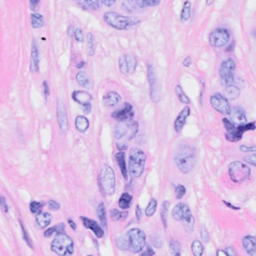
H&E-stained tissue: Breast